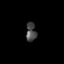
Tissue: skin
Cell type: Myeloid cells
Senescence score: 0.7018
Nuclear area (px): 188
Mean DAPI intensity: 73.585